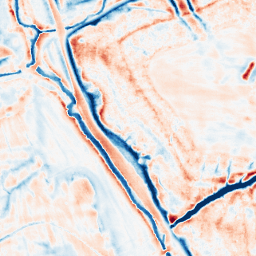
Category: edge_preserving
Decomposition family: bilateral
Decomposition parameters: d: 21
sigma_color: 25
sigma_space: 100
Upsampling method: sinc_blackman
Upsampling parameters: scale: 8
kernel_size: 16
Upsampling scale: 8